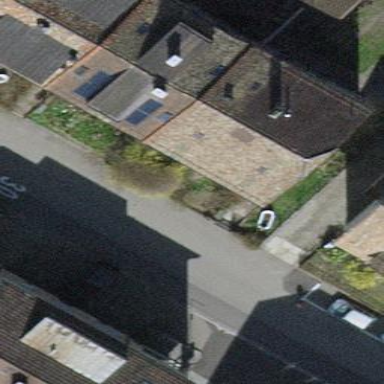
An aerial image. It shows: Semidetached house.